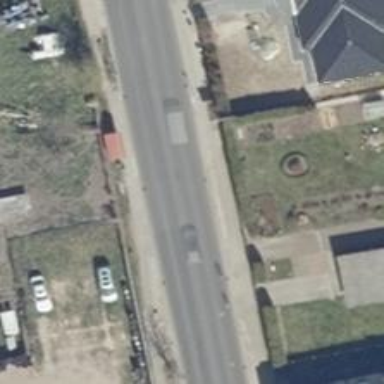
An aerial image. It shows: Residential road with separate asphalt sidewalk.